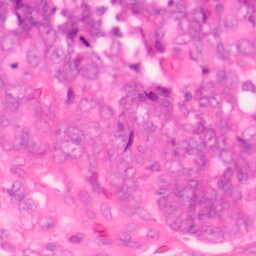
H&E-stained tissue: Colon